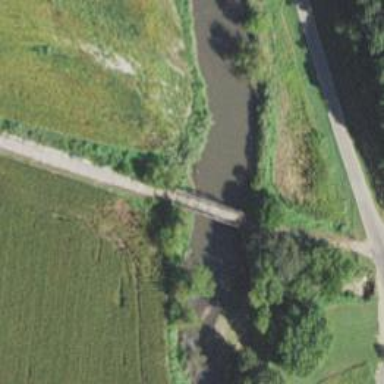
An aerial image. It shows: Unclassified road on bridge.